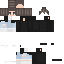
A male human skin with medium skin, wearing brown long hair dressed in a black hoodie and black jeans, featuring a closed mouth.